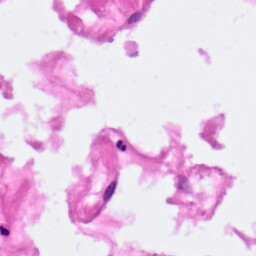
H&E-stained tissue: Pancreatic